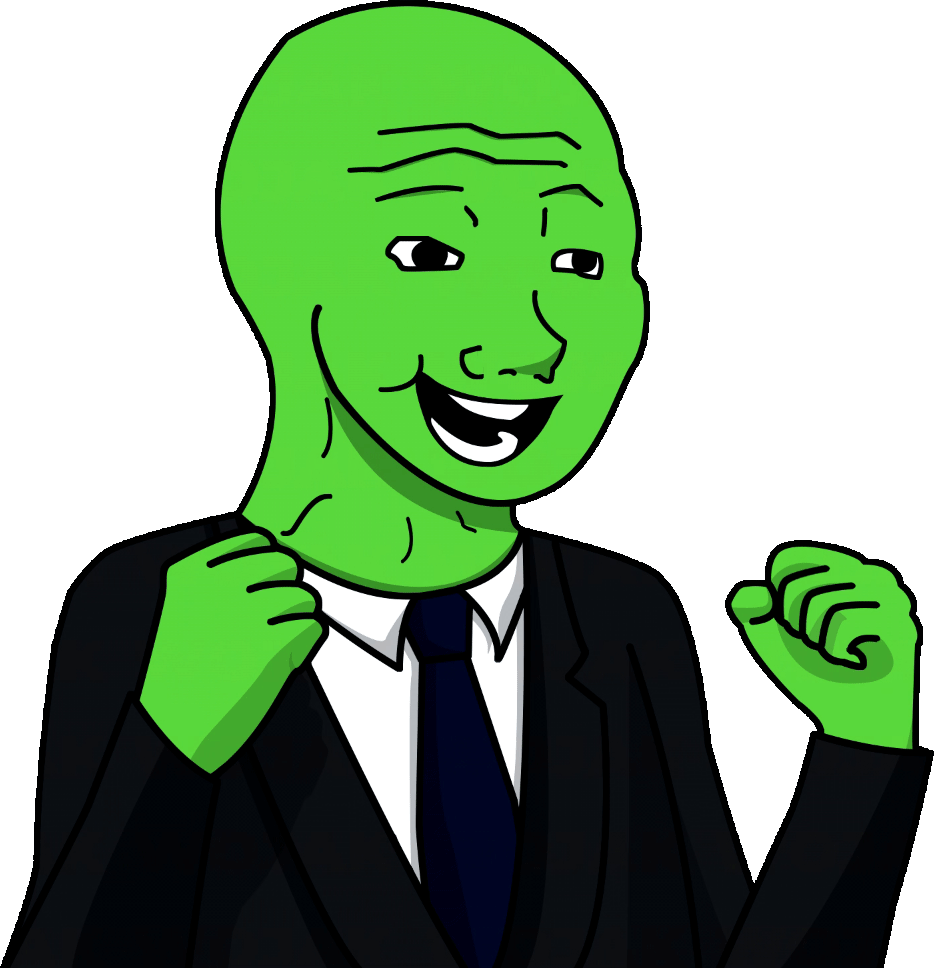
Label: 5_Bloomer